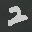
Label: 2